Question: I have this dataframe 'C_Em_df'
'''
structure(list(Driver = c("Crop agriculture", "Infrastructure",
"Mining", "Mixed Agriculture", "Other land use", "Pasture", "Tree crops",
"Water", "Crop agriculture", "Infrastructure", "Mining", "Mixed Agriculture",
"Other land use", "Pasture", "Tree crops", "Water", "Crop agriculture",
"Infrastructure", "Mining", "Mixed Agriculture", "Other land use",
"Pasture", "Tree crops", "Water", "Crop agriculture", "Infrastructure",
"Mining", "Mixed Agriculture", "Other land use", "Pasture", "Tree crops",
"Water"), Period = c("<PHONE>", "<PHONE>", "<PHONE>", "<PHONE>",
"<PHONE>", "<PHONE>", "<PHONE>", "<PHONE>", "<PHONE>",
"<PHONE>", "<PHONE>", "<PHONE>", "<PHONE>", "<PHONE>",
"<PHONE>", "<PHONE>", "2000-2005", "2000-2005", "2000-2005",
"2000-2005", "2000-2005", "2000-2005", "2000-2005", "2000-2005",
"2000-2005", "2000-2005", "2000-2005", "2000-2005", "2000-2005",
"2000-2005", "2000-2005", "2000-2005"), Value = c(1<PHONE>,
<PHONE>7, 985.646531415156, <PHONE>5, <PHONE>6,
<PHONE>.77681633, <PHONE>77, <PHONE>3, 9.83294102032751,
1.06950594852475, 0.0748191807457263, 2.65312948831128, 5.7294986378404,
75.9865238911138, 0.73430421561273, 3.91927761752383, 2<PHONE>,
<PHONE>3, 607.505228212054, <PHONE>3, <PHONE>9,
<PHONE>.74328547, <PHONE>76, <PHONE>, 16.3048047540391,
0.718181861746466, 0.0362357025480948, 2.69399377763239, 4.51818028644936,
72.8368777437064, 0.527984496372407, 2.36374137750571), n = c("n = 1669",
"n = 298", "n = 20", "n = 1355", "n = 1623", "n = 10986", "n = 316",
"n = 466", "n = 1669", "n = 298", "n = 20", "n = 1355", "n = 1623",
"n = 10986", "n = 316", "n = 466", "n = 783", "n = 151", "n = 7",
"n = 925", "n = 851", "n = 6039", "n = 211", "n = 244", "n = 783",
"n = 151", "n = 7", "n = 925", "n = 851", "n = 6039", "n = 211",
"n = 244"), Type = c("Sum", "Sum", "Sum", "Sum", "Sum", "Sum",
"Sum", "Sum", "Percentage", "Percentage", "Percentage", "Percentage",
"Percentage", "Percentage", "Percentage", "Percentage", "Sum",
"Sum", "Sum", "Sum", "Sum", "Sum", "Sum", "Sum", "Percentage",
"Percentage", "Percentage", "Percentage", "Percentage", "Percentage",
"Percentage", "Percentage")), .Names = c("Driver", "Period",
"Value", "n", "Type"), row.names = c("1", "3", "5", "7", "9",
"11", "13", "15", "12", "31", "51", "71", "91", "111", "131",
"151", "2", "4", "6", "8", "10", "122", "14", "16", "21", "41",
"61", "81", "101", "121", "141", "161"), class = "data.frame")
'''
I want to use the parameter facet_grid in ggplot to plot in the same window one plot with the absolute values ('Sum') and one plot with the percentage values ('Percentage'). To do that I need to have two different y-axis scales and also two different y-axis titles in the two plots. I have managed to do the line of code below, but could not get really what I want.
'''
g <- ggplot(C_Em_df, aes(x = Driver, y = Value, fill = Period, width = .85)) +
facet_grid(Type~., scales="free")+
geom_bar(position = "dodge", stat = "identity") +
labs(x = "", y = "Carbon emission (T/Year)") +
theme(axis.text = element_text(size = 16),
axis.title = element_text(size = 20),
legend.title = element_text(size = 20, face = 'bold'),
legend.text= element_text(size=20),
axis.line = element_line(colour = "black"))+
scale_fill_grey("Period") +
theme_classic(base_size = 20, base_family = "") +
theme(panel.grid.minor = element_line(colour="grey", size=0.5)) +
theme(axis.text.x = element_text(angle = 45, hjust = 1))
'''

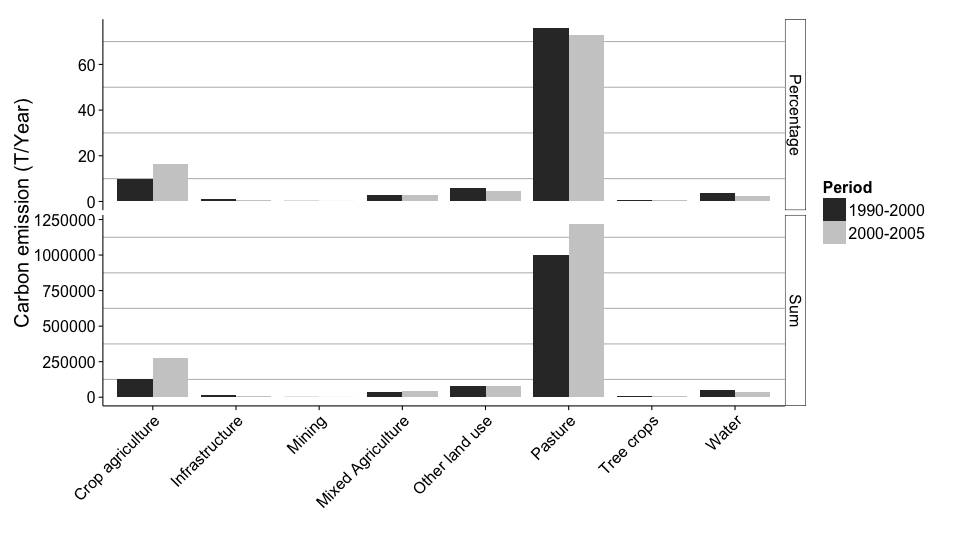
Answer: Here is the answer
'''
#Plot absolute values
p1 <- ggplot(C_Em_df[C_Em_df$Type=="Sum",], aes(x = Driver, y = Value, fill = Period, width = .85)) +
geom_bar(position = "dodge", stat = "identity") +
labs(x = "", y = "Carbon emission (T/Year)") +
theme(axis.text = element_text(size = 16),
axis.title = element_text(size = 20),
legend.title = element_text(size = 20, face = 'bold'),
legend.text= element_text(size=20),
axis.line = element_line(colour = "black"))+
scale_fill_grey("Period") +
theme_classic(base_size = 20, base_family = "") +
theme(panel.grid.minor = element_line(colour="grey", size=0.5)) +
theme(axis.text.x = element_text(angle = 45, hjust = 1))
#add the number of observations
foo <- ggplot_build(p1)$data[[1]]
p2<-p1 + annotate("text", x = foo$x, y = foo$y + 50000, label = C_Em_df[C_Em_df$Type=="Sum",]$n, size = 4.5)
#Plot Percentage values
p3 <- ggplot(C_Em_df[C_Em_df$Type=="Percentage",], aes(x = Driver, y = Value, fill = Period, width = .85)) +
geom_bar(position = "dodge", stat = "identity") +
scale_y_continuous(labels = percent_format(), limits=c(0,1))+
labs(x = "", y = "Carbon Emissions (%)") +
theme(axis.text = element_text(size = 16),
axis.title = element_text(size = 20),
legend.title = element_text(size = 20, face = 'bold'),
legend.text= element_text(size=20),
axis.line = element_line(colour = "black"))+
scale_fill_grey("Period") +
theme_classic(base_size = 20, base_family = "") +
theme(panel.grid.minor = element_line(colour="grey", size=0.5)) +
theme(axis.text.x = element_text(angle = 45, hjust = 1))
# Plot two graphs together
install.packages("gridExtra")
library(gridExtra)
gA <- ggplotGrob(p2)
gB <- ggplotGrob(p3)
maxWidth = grid::unit.pmax(gA$widths[2:5], gB$widths[2:5])
gA$widths[2:5] <- as.list(maxWidth)
gB$widths[2:5] <- as.list(maxWidth)
p4 <- arrangeGrob(
gA, gB, nrow = 2, heights = c(0.80, 0.80))
'''